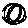
Label: circle